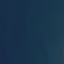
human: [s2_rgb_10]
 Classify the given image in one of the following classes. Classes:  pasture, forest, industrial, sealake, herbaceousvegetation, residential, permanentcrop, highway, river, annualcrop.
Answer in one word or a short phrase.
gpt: SeaLake